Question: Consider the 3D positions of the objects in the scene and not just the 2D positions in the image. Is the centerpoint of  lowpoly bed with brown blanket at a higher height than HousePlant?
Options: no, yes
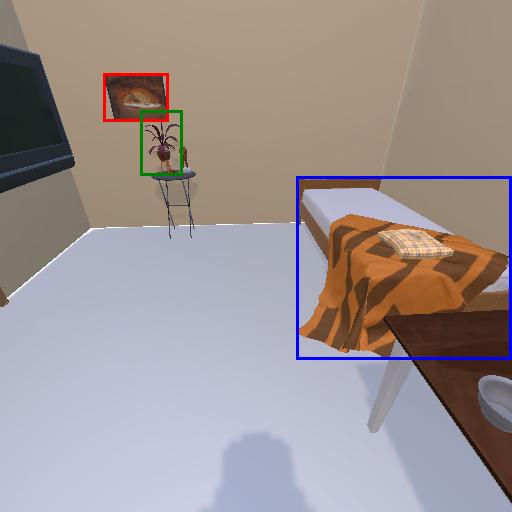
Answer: no